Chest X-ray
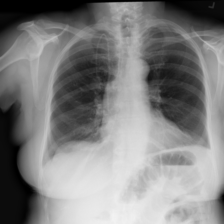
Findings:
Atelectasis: negative
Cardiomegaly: negative
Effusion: negative
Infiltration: negative
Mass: negative
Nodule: negative
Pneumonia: negative
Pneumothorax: negative
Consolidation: negative
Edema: negative
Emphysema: negative
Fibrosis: negative
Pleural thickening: negative
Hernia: negative